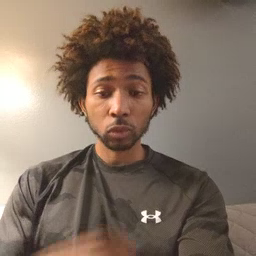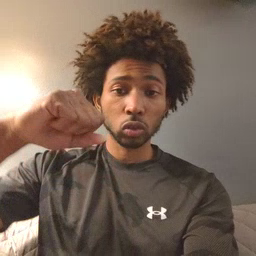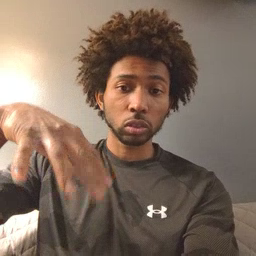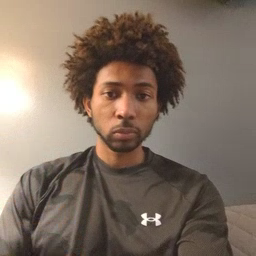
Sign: drop